Field crop: tomato
Growth stage: 1
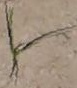
Species: cyperus